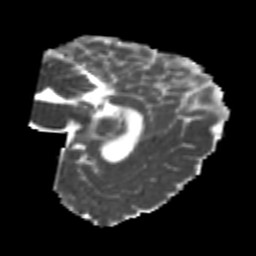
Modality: MD
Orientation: sagittal
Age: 22
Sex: male
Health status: healthy
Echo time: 0.074 s